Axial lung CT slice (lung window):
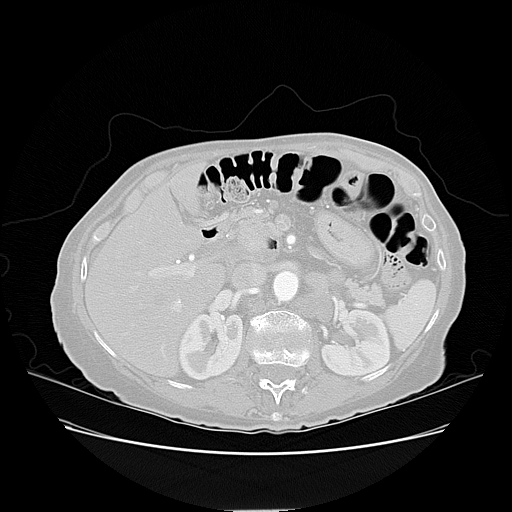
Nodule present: no